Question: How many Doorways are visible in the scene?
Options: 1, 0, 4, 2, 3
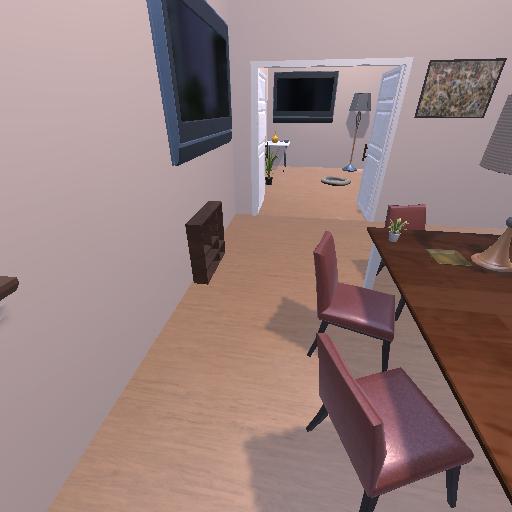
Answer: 1